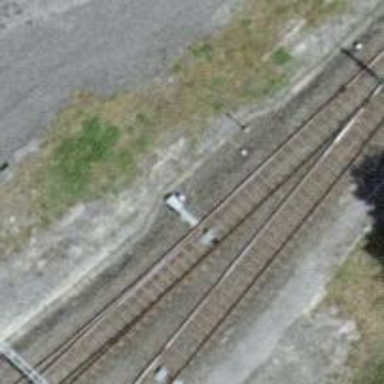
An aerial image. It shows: Railway switch.